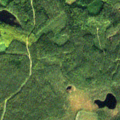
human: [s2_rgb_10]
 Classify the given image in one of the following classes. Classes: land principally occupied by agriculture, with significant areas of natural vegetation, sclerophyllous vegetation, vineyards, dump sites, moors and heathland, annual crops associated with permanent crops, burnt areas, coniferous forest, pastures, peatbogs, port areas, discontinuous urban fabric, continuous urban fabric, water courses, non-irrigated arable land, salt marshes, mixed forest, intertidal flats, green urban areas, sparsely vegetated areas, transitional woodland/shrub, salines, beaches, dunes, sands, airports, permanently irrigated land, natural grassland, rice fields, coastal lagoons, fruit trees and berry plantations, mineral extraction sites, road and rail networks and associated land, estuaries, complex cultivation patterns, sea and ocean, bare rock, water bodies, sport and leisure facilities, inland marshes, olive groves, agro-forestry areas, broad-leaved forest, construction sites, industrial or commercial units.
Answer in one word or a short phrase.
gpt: coniferous forest, water bodies